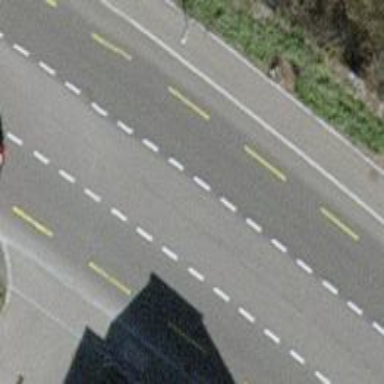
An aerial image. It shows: Secondary road with asphalt surface. There is separate cycle lane and sidewalk.